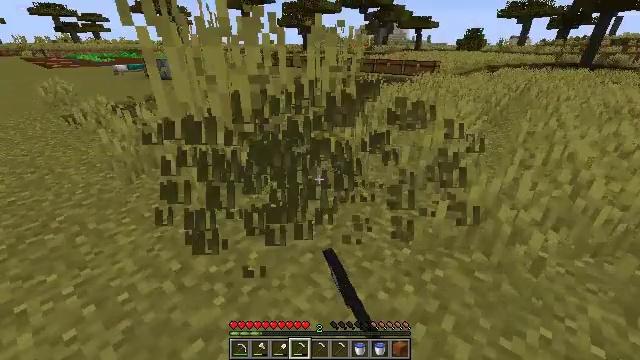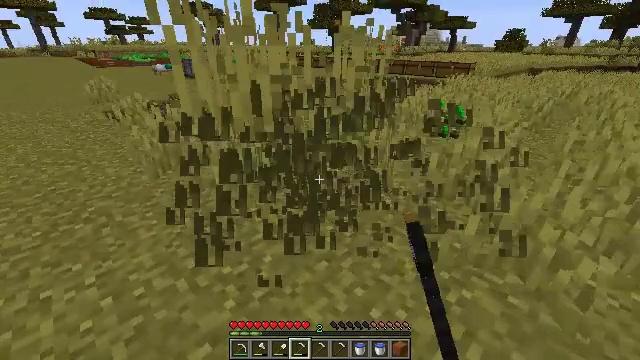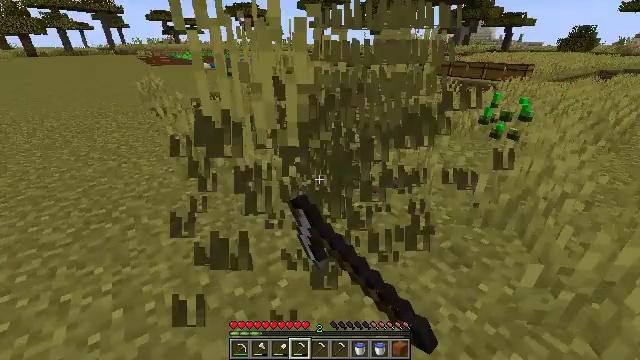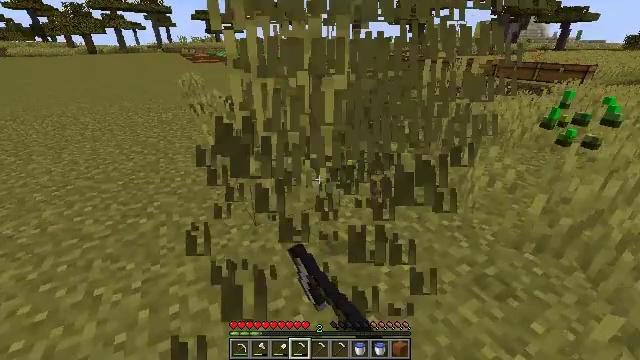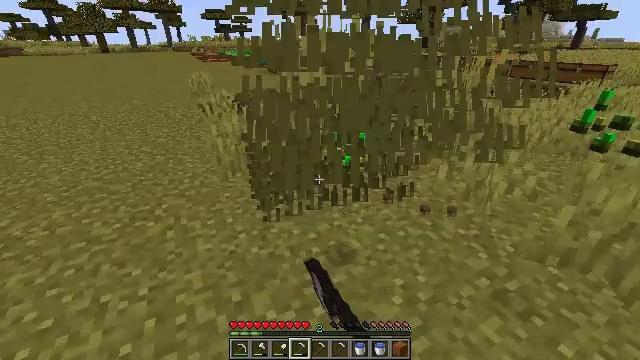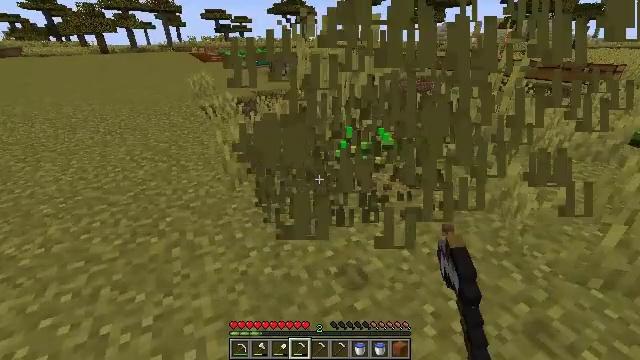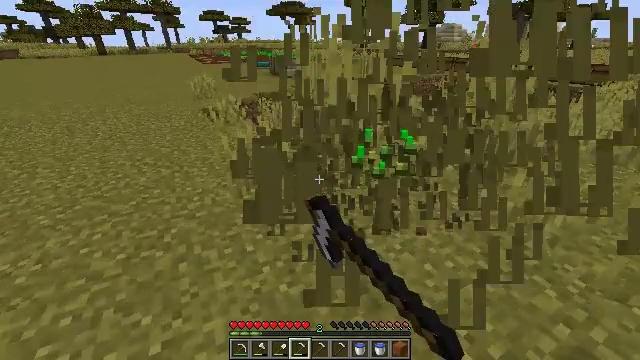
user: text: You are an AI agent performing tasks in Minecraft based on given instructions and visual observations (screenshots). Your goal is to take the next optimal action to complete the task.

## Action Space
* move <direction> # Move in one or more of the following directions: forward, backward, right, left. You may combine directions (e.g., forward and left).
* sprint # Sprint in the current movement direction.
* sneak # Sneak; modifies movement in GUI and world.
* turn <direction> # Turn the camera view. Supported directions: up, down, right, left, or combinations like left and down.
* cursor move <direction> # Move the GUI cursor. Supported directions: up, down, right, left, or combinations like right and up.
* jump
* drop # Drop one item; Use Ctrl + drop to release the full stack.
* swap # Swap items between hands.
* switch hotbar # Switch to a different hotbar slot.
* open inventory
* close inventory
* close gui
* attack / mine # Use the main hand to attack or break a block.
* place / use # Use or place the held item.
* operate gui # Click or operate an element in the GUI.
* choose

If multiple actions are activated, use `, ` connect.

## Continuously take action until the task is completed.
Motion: motion action
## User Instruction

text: Collect tall grass by breaking it.
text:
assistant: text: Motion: move forward, turn left, attack / mine
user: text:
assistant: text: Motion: move forward, turn left, attack / mine
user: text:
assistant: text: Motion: move forward and move left, turn left, attack / mine
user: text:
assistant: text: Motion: move forward and move left, turn left, attack / mine
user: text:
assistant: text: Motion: move forward and move left, attack / mine
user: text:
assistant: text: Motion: move forward and move left, attack / mine
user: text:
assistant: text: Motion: attack / mine